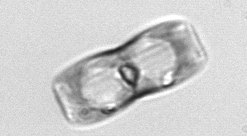
Label: pennate_morphotype1